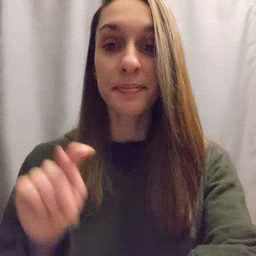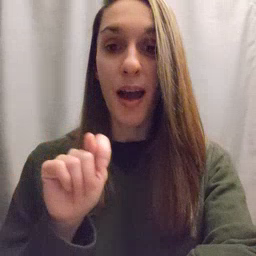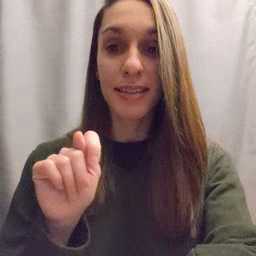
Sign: potty